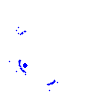
Particle: kaon